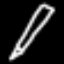
Label: pencil